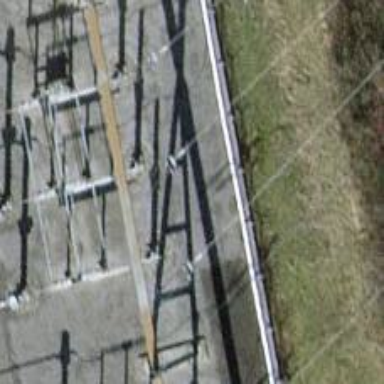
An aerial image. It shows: Power line with three cables.